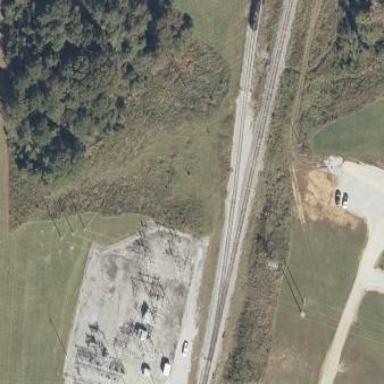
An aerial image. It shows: There is distribution substation enclosed by fence.